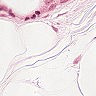
Metastatic tissue present: no